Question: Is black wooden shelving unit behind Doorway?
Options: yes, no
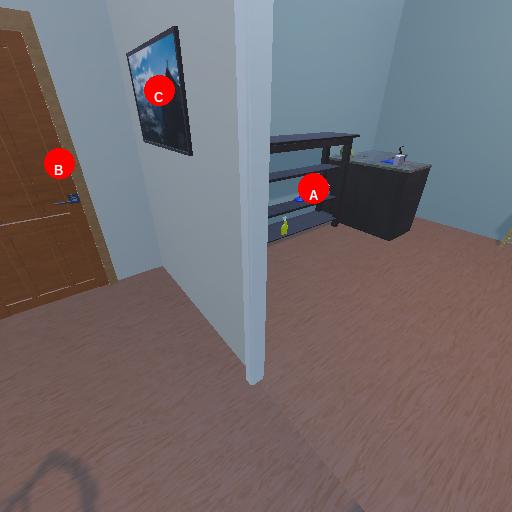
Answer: yes